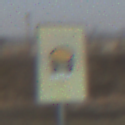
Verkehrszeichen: FahrzeugeMitWassergefaehrdenderLadungOhnePfeilsymbol
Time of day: SunriseSunset
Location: Outdoor (Suburban)
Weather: PartlyCloudy
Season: Winter
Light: Natural